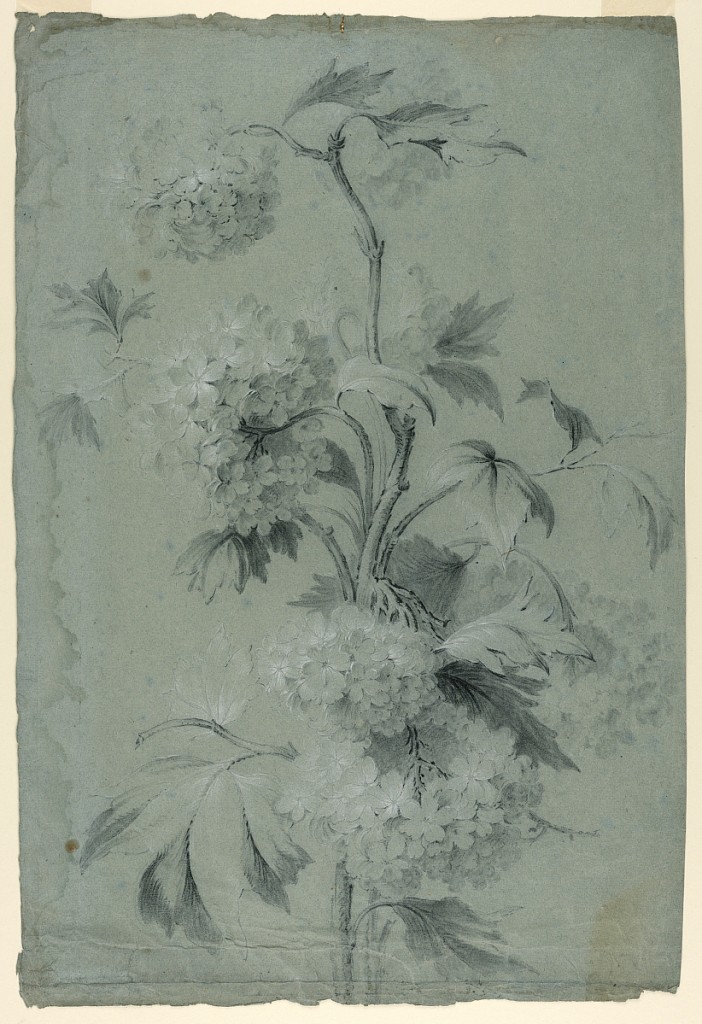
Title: Floral Design
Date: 1740–1770
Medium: Black, white crayon, brush and wash on bluish-grey paper
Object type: Drawing
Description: Two stems rise with leaves and three clusters of blossoms.